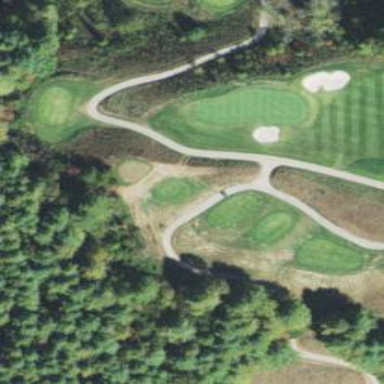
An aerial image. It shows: Path for both road and golf.